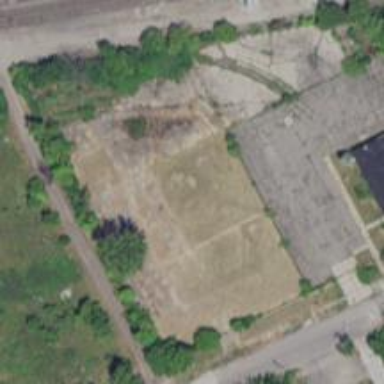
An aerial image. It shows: Brownfield site.